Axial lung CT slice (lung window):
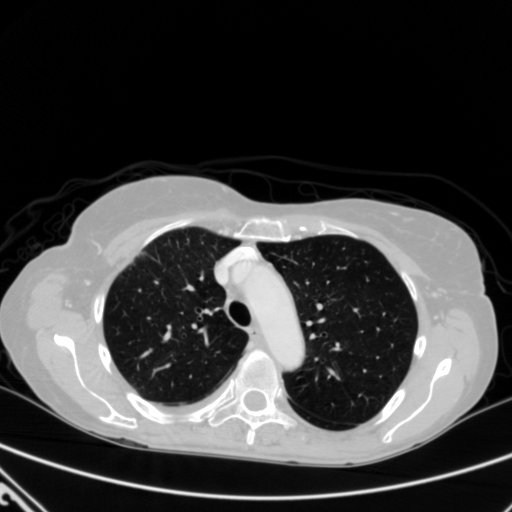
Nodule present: no